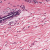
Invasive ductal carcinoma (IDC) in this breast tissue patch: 0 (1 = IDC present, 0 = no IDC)